Interaction volume radius: 5 \u00c5
Interaction volume height: 10 \u00c5
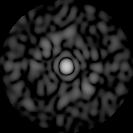
Disorder parameter: 0.8796